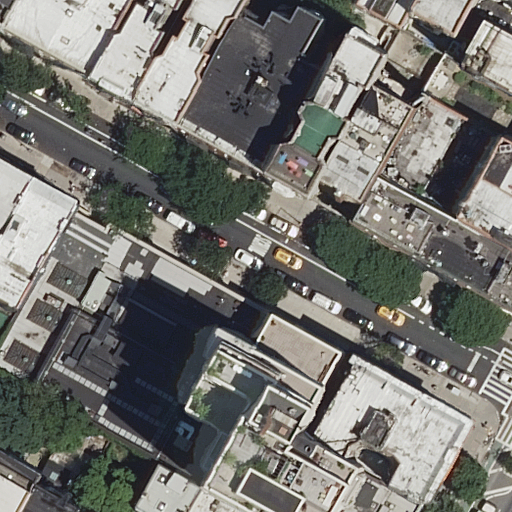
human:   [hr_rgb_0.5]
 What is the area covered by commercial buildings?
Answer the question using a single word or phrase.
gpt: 0m2

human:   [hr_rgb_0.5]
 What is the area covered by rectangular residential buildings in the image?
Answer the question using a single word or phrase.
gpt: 1704m2

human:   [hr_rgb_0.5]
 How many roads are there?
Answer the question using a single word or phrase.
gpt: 2

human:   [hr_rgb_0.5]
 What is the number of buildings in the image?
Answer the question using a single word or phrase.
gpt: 25

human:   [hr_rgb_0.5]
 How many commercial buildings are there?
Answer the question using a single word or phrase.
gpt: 0

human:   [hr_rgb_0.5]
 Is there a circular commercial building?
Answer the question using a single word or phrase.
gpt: no

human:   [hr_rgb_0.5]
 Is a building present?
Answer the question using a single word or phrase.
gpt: yes

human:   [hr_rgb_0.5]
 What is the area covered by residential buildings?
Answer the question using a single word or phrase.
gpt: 4601m2

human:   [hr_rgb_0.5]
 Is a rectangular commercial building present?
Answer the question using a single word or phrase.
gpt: no

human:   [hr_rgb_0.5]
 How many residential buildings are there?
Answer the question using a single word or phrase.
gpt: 25

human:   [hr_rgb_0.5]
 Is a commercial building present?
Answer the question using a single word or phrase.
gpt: no

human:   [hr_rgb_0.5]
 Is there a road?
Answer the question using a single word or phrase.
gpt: yes

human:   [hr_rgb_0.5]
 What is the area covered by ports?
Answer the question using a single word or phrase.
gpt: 0m2

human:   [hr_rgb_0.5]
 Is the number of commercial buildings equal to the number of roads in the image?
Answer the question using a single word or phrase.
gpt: no

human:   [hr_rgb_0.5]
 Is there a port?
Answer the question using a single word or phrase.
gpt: no

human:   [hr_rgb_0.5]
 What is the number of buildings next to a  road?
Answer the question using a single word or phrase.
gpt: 25

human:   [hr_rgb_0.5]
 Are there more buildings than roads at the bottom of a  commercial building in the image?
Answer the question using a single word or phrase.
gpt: yes

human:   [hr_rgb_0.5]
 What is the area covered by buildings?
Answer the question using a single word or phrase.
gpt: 4601m2

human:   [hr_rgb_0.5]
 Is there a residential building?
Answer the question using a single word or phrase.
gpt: yes

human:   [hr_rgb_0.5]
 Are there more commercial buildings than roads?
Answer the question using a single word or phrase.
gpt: no

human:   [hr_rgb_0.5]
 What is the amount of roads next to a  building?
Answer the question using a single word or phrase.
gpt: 2

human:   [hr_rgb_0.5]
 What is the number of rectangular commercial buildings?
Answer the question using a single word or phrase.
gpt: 0

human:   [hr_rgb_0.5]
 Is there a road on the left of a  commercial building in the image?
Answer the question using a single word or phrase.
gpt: no

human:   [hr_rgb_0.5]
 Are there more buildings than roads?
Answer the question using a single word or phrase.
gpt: yes

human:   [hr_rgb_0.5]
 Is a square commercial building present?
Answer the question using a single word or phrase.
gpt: no

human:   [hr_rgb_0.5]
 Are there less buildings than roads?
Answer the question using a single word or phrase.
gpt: no

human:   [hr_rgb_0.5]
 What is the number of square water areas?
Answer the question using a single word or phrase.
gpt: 0

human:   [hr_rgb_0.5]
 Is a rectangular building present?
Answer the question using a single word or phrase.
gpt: yes

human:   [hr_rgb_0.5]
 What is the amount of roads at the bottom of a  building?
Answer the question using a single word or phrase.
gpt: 2

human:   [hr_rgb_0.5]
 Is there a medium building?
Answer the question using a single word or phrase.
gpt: yes

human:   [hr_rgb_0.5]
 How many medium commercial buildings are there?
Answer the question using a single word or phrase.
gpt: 0

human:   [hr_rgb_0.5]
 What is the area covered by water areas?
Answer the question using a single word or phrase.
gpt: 0m2

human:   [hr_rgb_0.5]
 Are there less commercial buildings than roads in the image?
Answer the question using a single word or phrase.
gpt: yes

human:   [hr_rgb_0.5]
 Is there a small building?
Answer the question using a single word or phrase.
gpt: yes

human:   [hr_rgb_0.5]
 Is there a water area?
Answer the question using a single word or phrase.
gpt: no

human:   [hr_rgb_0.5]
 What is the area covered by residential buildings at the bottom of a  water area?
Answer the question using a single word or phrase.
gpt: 0m2

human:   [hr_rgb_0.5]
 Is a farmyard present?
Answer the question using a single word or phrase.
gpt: no

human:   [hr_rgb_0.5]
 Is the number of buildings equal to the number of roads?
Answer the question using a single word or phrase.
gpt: no

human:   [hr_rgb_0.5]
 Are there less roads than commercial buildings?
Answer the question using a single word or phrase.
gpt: no

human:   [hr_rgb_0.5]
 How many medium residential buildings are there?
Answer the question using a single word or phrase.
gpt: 15

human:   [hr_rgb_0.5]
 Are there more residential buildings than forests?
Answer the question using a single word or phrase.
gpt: yes

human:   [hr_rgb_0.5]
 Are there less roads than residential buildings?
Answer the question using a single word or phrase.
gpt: yes

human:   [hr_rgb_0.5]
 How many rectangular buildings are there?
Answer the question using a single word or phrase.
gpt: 15

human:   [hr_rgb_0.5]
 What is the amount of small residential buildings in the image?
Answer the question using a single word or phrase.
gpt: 9

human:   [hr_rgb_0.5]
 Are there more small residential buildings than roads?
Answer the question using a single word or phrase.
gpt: yes

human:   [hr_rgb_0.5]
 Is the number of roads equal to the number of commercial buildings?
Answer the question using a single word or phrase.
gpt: no

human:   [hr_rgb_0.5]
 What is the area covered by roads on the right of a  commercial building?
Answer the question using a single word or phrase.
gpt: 0m2

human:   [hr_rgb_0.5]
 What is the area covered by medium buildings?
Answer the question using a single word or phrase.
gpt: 3664m2

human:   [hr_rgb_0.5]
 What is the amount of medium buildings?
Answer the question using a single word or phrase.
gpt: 15

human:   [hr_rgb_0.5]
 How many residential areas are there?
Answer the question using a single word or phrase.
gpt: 0

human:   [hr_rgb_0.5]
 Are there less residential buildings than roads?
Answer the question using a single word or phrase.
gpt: no

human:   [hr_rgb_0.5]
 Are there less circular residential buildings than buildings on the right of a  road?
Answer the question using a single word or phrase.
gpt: yes

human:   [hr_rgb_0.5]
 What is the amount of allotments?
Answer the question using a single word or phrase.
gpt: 0

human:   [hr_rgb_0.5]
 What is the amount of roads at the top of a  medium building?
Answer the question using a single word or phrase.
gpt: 2

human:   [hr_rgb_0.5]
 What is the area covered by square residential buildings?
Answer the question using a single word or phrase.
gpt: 0m2

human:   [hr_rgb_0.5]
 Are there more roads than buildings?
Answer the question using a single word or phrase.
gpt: no

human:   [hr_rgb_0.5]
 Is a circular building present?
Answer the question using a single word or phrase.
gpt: no

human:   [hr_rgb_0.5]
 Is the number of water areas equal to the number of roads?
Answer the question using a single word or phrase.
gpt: no

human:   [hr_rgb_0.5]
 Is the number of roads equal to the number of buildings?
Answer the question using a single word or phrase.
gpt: no

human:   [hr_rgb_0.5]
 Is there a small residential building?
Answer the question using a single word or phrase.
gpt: yes

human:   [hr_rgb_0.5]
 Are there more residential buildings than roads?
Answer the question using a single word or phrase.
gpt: yes

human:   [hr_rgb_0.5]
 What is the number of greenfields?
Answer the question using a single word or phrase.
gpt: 0

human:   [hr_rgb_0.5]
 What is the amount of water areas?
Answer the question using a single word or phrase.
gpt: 0

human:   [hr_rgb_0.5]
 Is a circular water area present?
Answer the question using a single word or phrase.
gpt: no